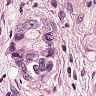
Metastatic tissue present: yes